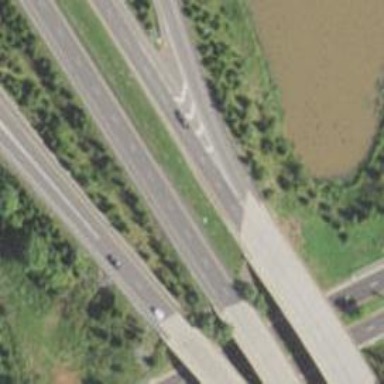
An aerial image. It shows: Motorway junction.